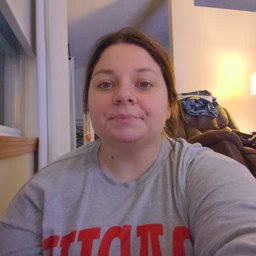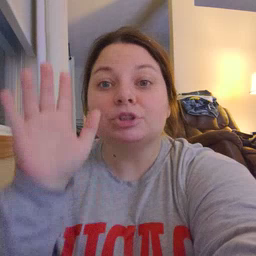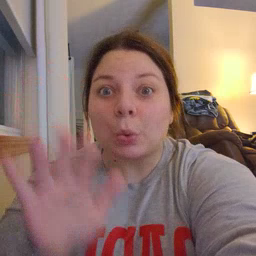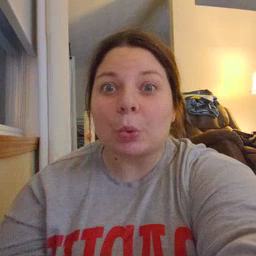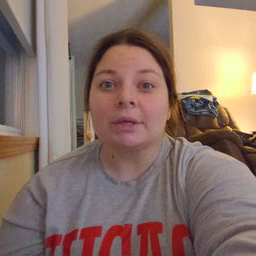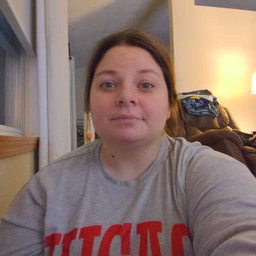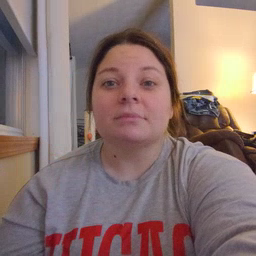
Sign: snow